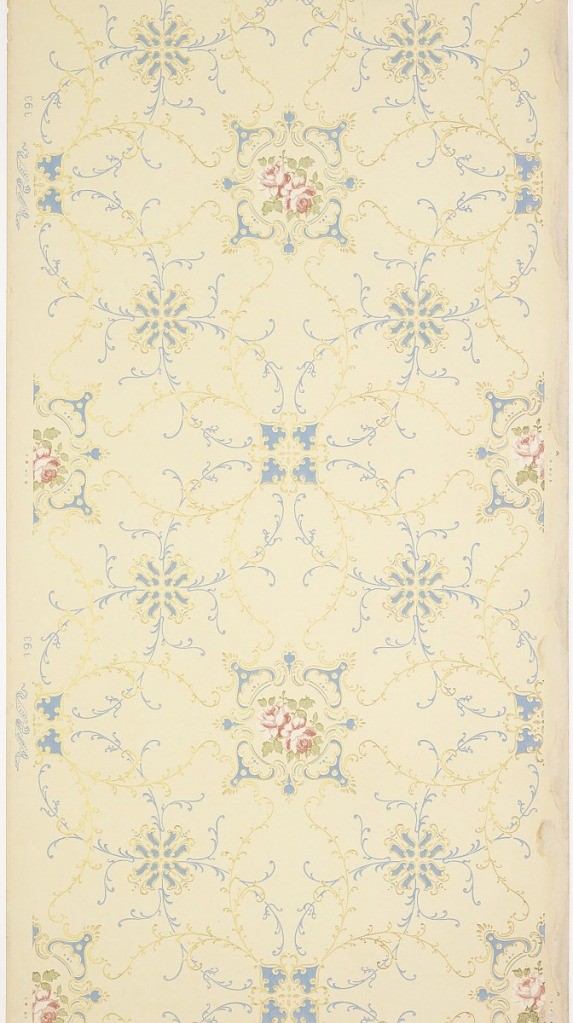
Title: Ceiling paper
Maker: Standard Wall-Paper Company, Standard Wall-Paper Company, Sandy Hill, New York
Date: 1905–1915
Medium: Machine-printed paper, liquid mica
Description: Alternating large floral medallions with rose insets and scrolls and two fleuron motifs, all connected by extensive foliate vining. Printed in light blue, pinks, green liquid mica and gold mica on a cream-beige ground. Printed in selvedge: "Standard Papers" pattern number "393".